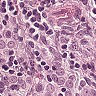
Metastatic tissue present: yes